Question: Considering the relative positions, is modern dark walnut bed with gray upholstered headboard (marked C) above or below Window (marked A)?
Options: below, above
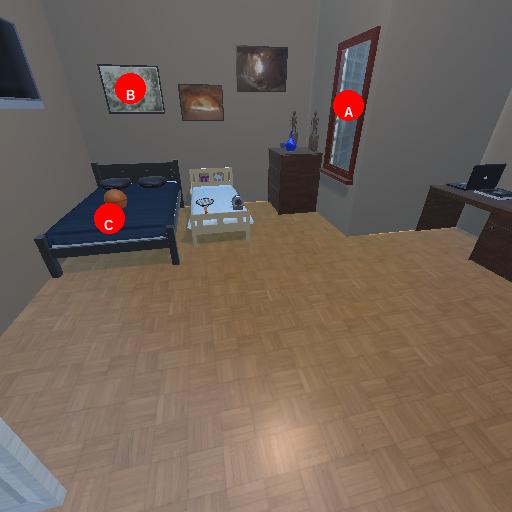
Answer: below